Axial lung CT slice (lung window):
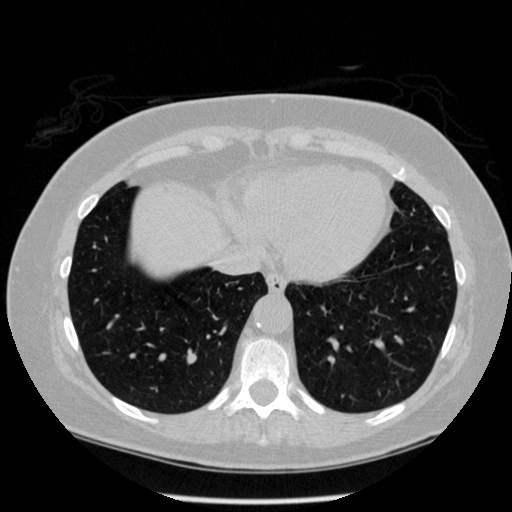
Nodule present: no